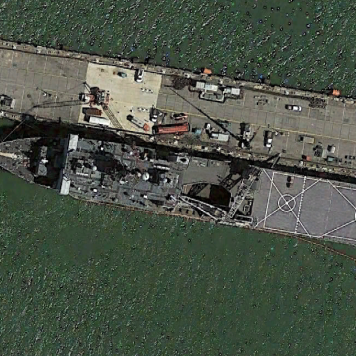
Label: combat